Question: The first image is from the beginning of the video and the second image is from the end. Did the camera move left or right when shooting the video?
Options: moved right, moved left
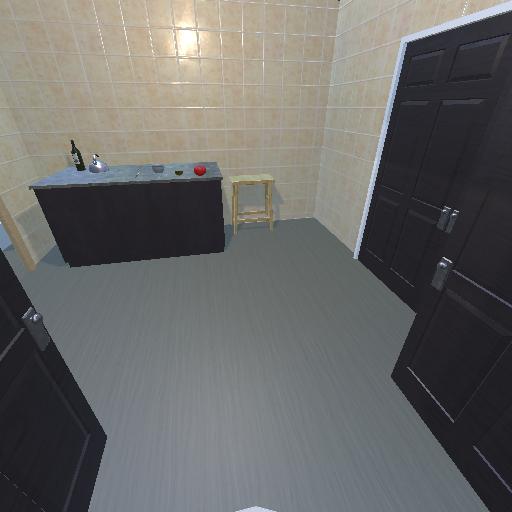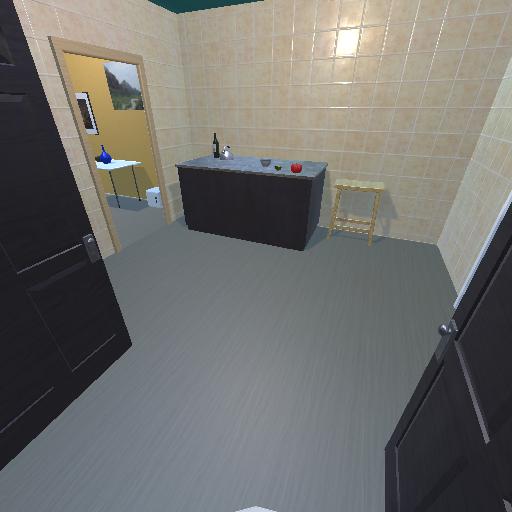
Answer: moved right